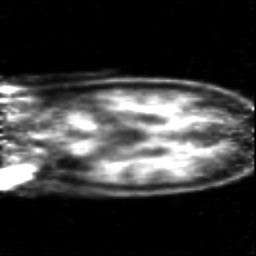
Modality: PET
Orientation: coronal
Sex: female
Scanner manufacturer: siemens